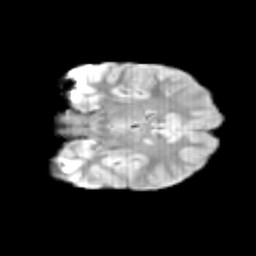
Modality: T2w
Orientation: coronal
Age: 9
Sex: female
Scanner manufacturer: siemens
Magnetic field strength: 3 T
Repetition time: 3.8 s
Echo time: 0.07 s